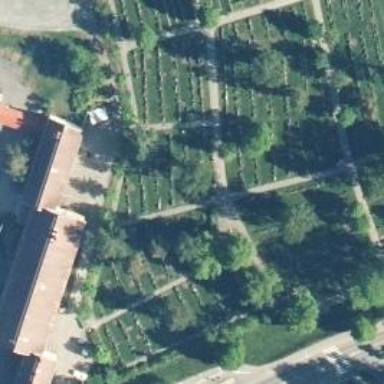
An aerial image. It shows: Historical war memorial.